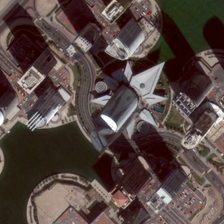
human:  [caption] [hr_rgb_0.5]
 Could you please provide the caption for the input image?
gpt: many buildings are near pond in a commercial area .

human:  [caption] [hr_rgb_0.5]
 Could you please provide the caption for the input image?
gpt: many buildings are near pond in a commercial area .

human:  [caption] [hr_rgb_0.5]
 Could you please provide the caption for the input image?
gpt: many buildings are near pond in a commercial area .

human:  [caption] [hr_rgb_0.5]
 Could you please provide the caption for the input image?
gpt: many buildings are near pond in a commercial area .

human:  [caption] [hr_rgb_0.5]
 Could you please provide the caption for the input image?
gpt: many buildings are near pond in a commercial area .